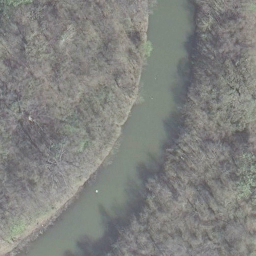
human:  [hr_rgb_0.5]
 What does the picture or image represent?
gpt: river